Interaction volume radius: 5 \u00c5
Interaction volume height: 20 \u00c5
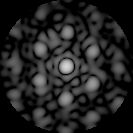
Disorder parameter: 0.4991